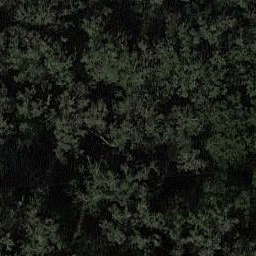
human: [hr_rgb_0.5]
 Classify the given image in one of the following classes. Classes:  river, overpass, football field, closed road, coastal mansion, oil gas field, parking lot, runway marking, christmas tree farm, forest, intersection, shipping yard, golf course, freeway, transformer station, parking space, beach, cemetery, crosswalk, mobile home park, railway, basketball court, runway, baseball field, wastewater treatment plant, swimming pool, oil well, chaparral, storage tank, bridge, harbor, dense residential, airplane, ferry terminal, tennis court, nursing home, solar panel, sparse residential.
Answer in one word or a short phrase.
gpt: forest